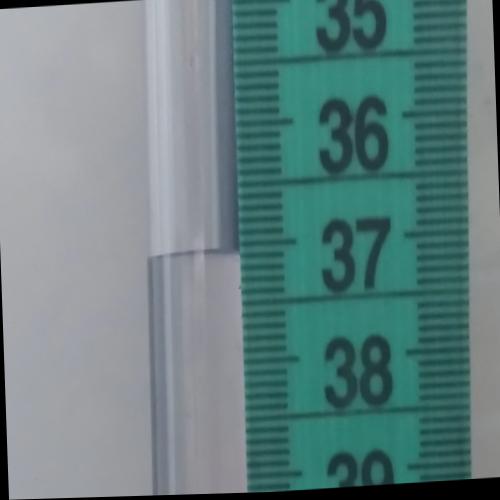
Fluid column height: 37.1 cm